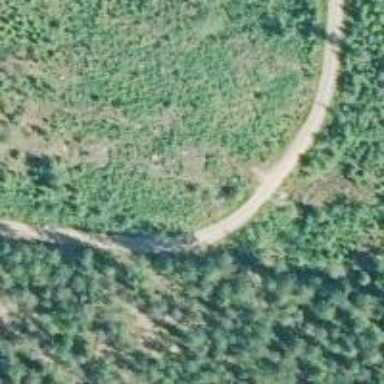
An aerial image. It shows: Unclassified road.